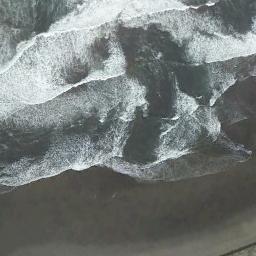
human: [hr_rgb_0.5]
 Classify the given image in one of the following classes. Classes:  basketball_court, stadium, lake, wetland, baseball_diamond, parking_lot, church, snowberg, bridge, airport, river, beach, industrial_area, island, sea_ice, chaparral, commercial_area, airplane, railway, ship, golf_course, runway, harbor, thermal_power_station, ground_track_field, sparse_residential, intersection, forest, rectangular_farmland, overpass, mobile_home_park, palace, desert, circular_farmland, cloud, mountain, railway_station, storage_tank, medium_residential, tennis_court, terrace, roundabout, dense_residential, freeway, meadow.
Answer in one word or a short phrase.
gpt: beach